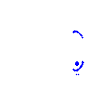
Particle: proton